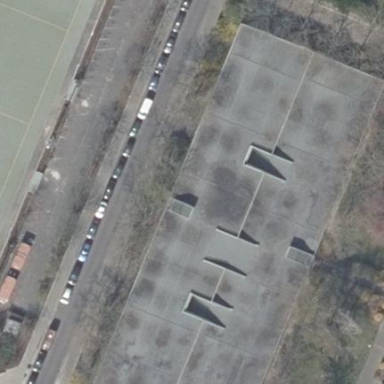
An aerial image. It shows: Multi-storey parking building.